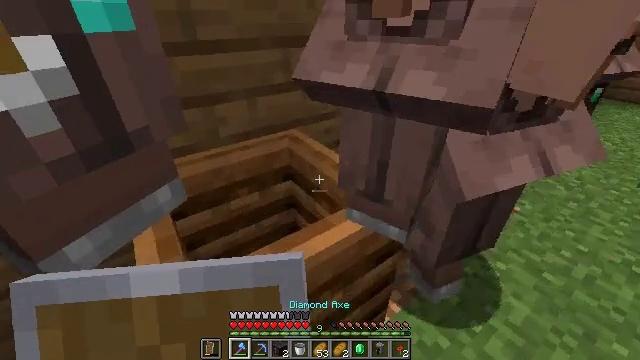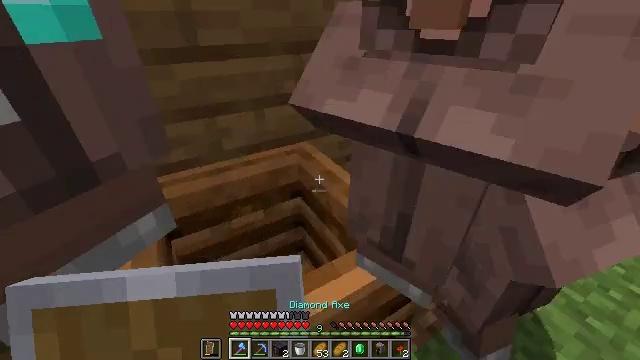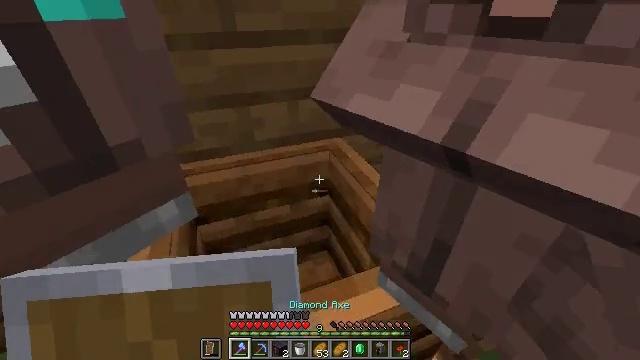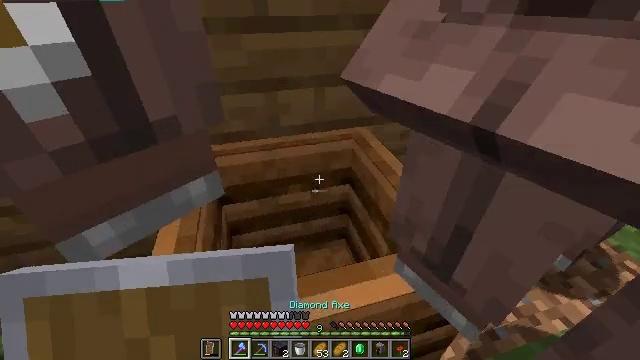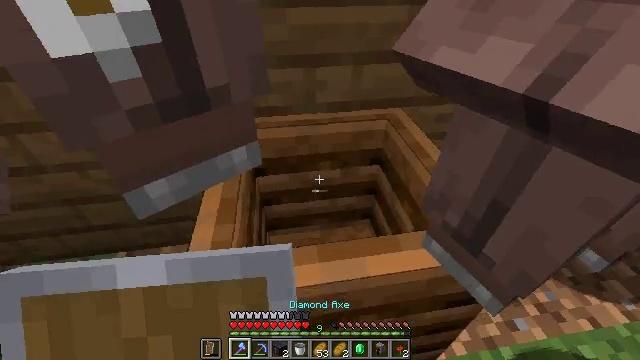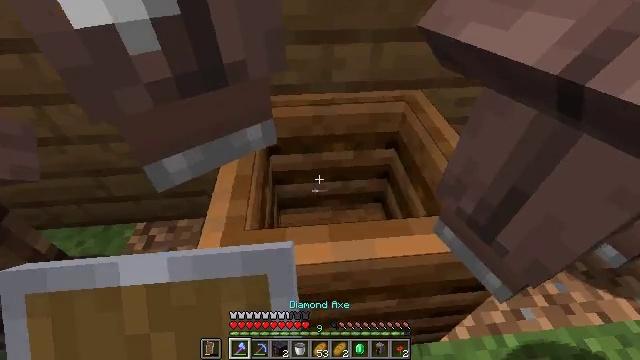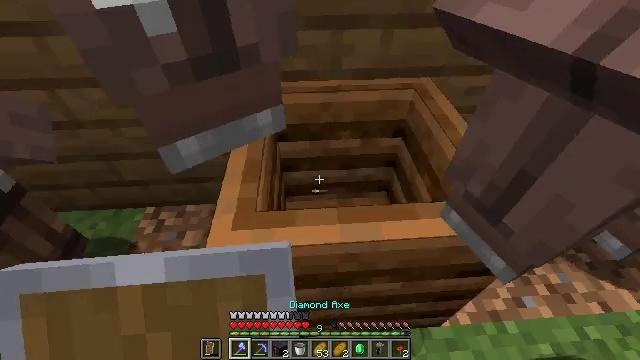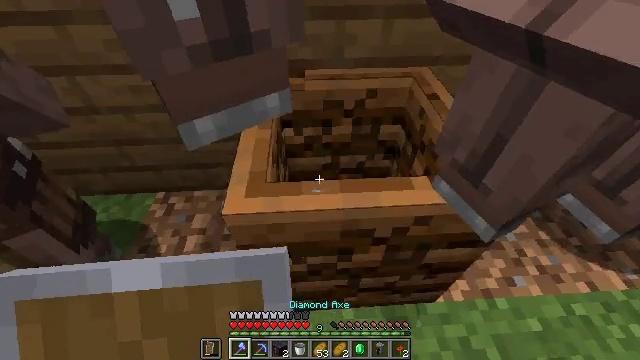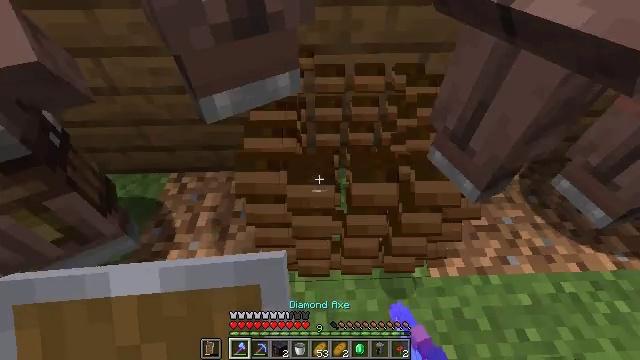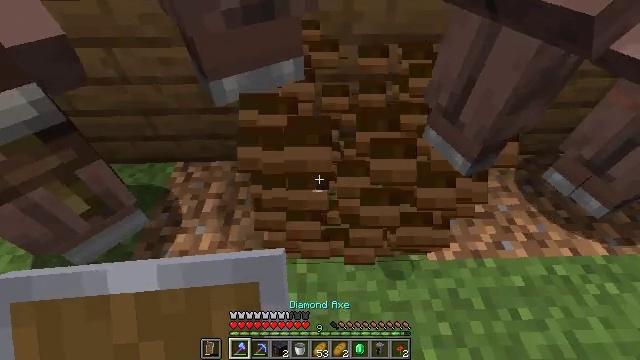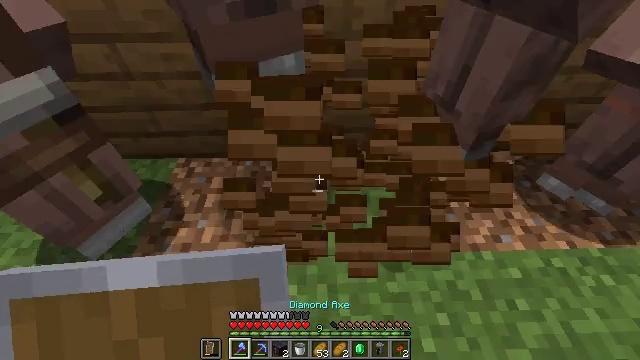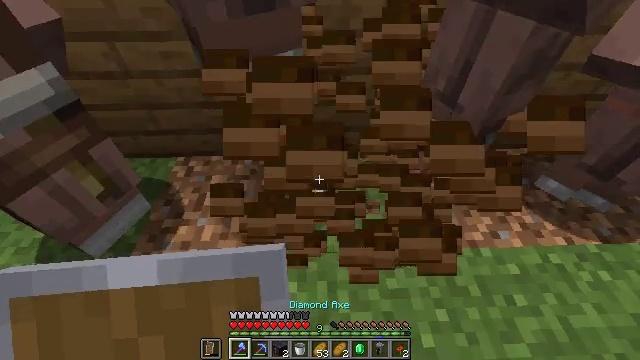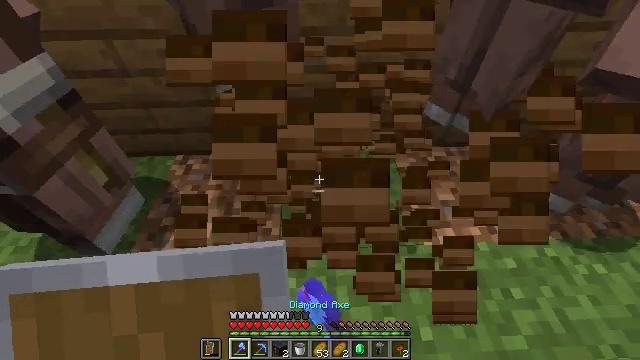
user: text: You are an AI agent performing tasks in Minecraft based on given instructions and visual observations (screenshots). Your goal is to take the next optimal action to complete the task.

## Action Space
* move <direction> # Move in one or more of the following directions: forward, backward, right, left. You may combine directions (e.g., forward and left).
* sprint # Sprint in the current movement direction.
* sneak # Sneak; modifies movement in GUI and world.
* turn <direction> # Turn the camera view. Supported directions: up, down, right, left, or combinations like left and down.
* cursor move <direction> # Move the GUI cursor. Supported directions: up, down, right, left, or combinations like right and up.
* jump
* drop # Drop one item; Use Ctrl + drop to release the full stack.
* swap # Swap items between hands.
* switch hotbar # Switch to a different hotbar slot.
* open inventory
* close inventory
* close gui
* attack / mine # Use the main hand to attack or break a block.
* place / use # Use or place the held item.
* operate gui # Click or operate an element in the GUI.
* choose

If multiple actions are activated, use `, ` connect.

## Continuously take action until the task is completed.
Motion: motion action
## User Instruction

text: Collect the composter for reuse.
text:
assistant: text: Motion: turn left
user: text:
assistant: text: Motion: turn left and down
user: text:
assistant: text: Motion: turn left and down
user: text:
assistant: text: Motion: turn left and down
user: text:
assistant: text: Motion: turn left and down
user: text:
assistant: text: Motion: move back, turn left and down
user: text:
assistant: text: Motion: move back, attack / mine
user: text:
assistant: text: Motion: turn left and down, attack / mine
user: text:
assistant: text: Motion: attack / mine
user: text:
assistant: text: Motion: attack / mine
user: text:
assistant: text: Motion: attack / mine
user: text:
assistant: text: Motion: attack / mine
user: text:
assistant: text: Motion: attack / mine